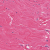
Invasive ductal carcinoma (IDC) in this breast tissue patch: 0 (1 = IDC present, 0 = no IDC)